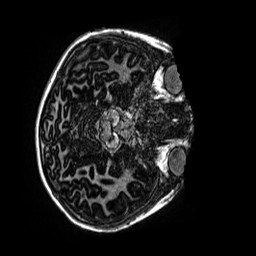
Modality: MP2RAGE
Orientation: axial
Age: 9
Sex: male
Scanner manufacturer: siemens
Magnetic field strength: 3 T
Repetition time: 4 s
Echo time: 0.00299 s